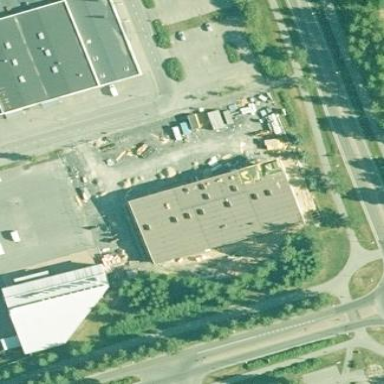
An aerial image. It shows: Retail building housing supermarket.